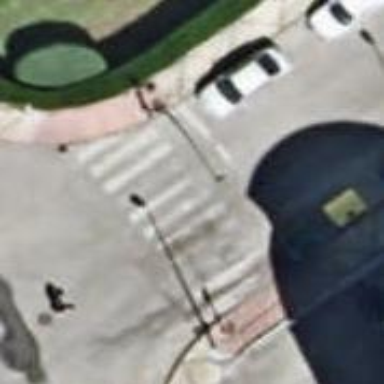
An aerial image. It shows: Traffic signals at road crossing.